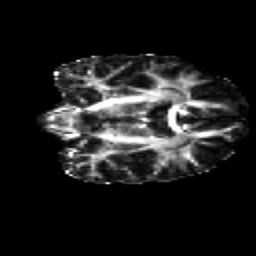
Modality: FA
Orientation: coronal
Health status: healthy
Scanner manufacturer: siemens
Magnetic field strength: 3 T
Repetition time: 12 s
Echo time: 0.092 s